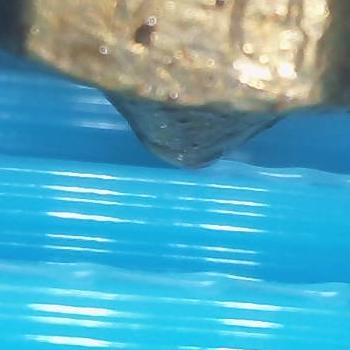
Flow rate: 37%